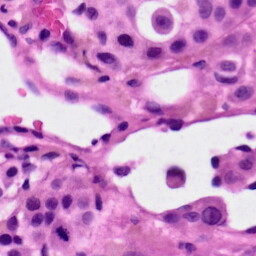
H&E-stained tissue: Skin